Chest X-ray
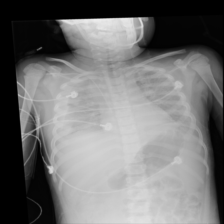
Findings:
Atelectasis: negative
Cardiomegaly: negative
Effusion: negative
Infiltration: negative
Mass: negative
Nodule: negative
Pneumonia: negative
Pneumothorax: negative
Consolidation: negative
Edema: negative
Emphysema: negative
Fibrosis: negative
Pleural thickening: negative
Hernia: negative